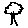
Label: tree